Group 1:
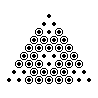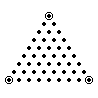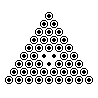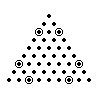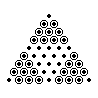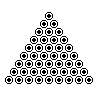
Group 2:
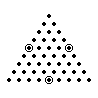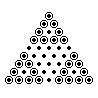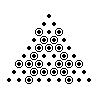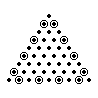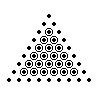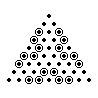
Rule separating the two groups: Circled points are all possible vertices an equilateral triangle with a particular side length can take, provided that each of its corners lie on a grid point vs. not so.
Concepts: triangle
Author: Leo Crabbe